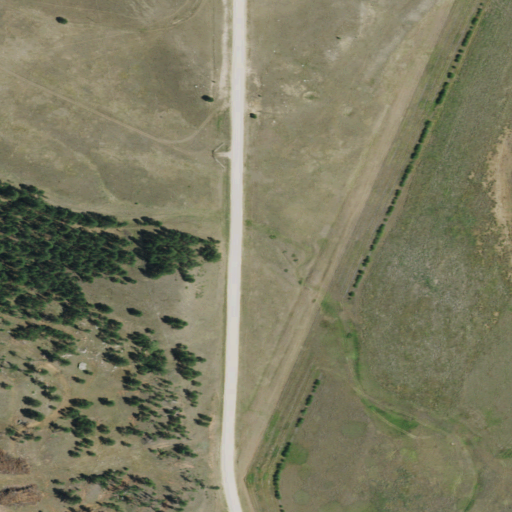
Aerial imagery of valley in South Dakota named Martin Draw containing grassland, evergreen forest, and shrub